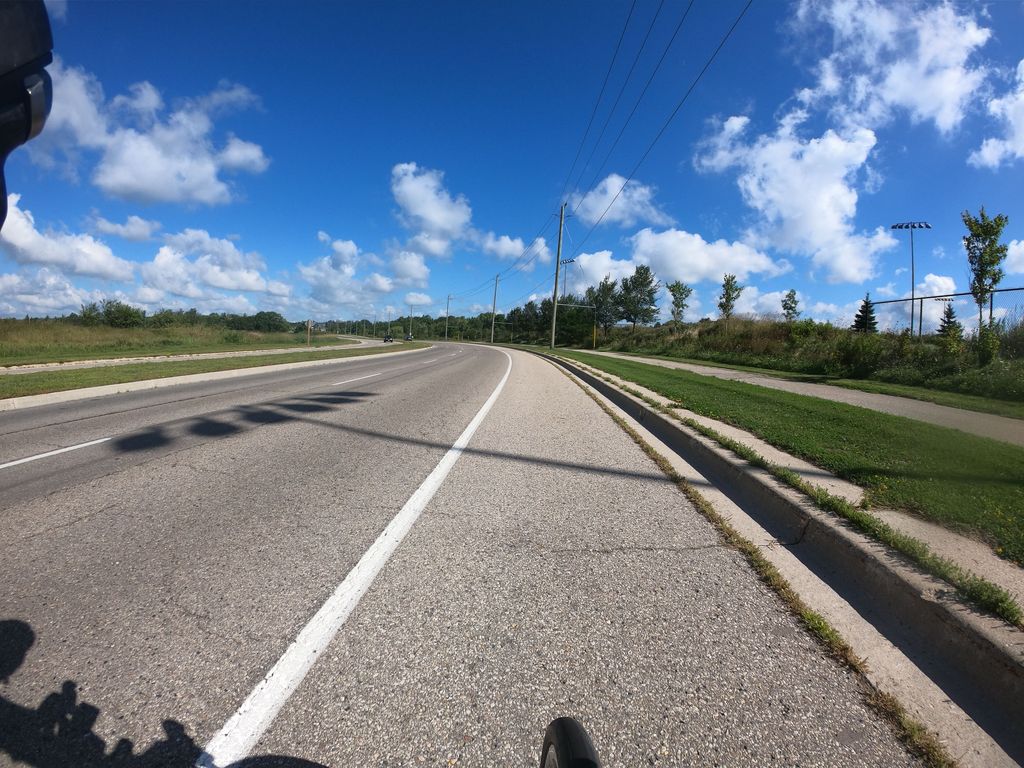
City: kitchener-waterloo